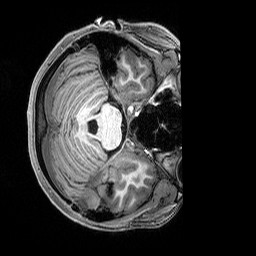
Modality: T1w
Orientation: axial
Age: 20
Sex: male
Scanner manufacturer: siemens
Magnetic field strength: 3 T
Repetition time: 2.8 s
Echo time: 0.00212 s